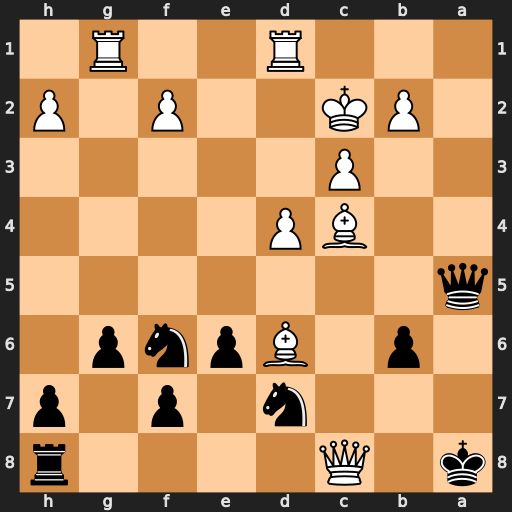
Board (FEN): k1Q4r/3n1p1p/1p1Bpnp1/q7/2BP4/2P5/1PK2P1P/3R2R1
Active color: b
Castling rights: -
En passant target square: -
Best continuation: Rxc8 Ra1 Rxc4 Rxa5+ bxa5